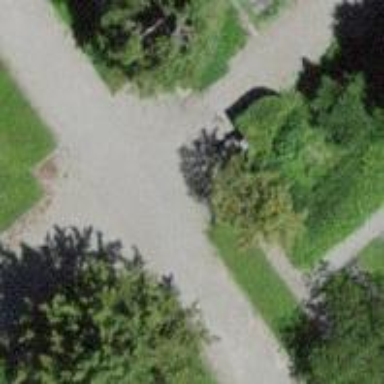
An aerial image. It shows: Unpaved service road.